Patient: sex M, age 31
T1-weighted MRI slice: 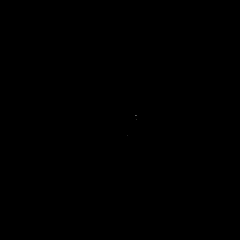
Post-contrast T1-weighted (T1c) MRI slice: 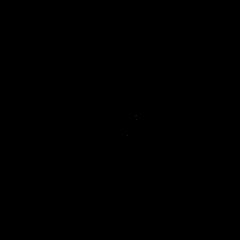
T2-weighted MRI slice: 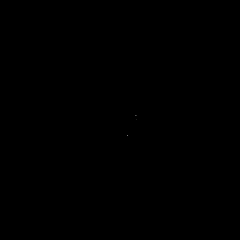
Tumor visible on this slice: no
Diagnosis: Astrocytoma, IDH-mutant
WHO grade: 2